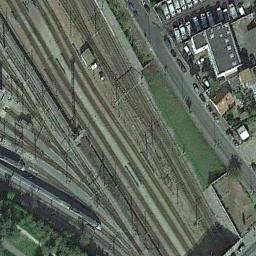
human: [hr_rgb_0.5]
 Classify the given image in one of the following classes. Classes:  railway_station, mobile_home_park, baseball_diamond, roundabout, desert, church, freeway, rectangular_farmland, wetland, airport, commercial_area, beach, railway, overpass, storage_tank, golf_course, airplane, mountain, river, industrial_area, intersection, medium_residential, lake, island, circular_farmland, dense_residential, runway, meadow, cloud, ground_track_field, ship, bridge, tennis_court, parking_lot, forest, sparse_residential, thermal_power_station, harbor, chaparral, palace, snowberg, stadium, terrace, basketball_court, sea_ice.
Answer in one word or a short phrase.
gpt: railway